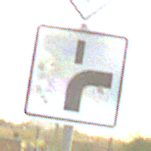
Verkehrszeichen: VerlaufVorfahrtsstrasse8
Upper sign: Vorfahrtsstrasse
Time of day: SunriseSunset
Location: Outdoor (Suburban)
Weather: PartlyCloudy
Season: NotSpecified
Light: Natural